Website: walmart
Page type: customer-info-address
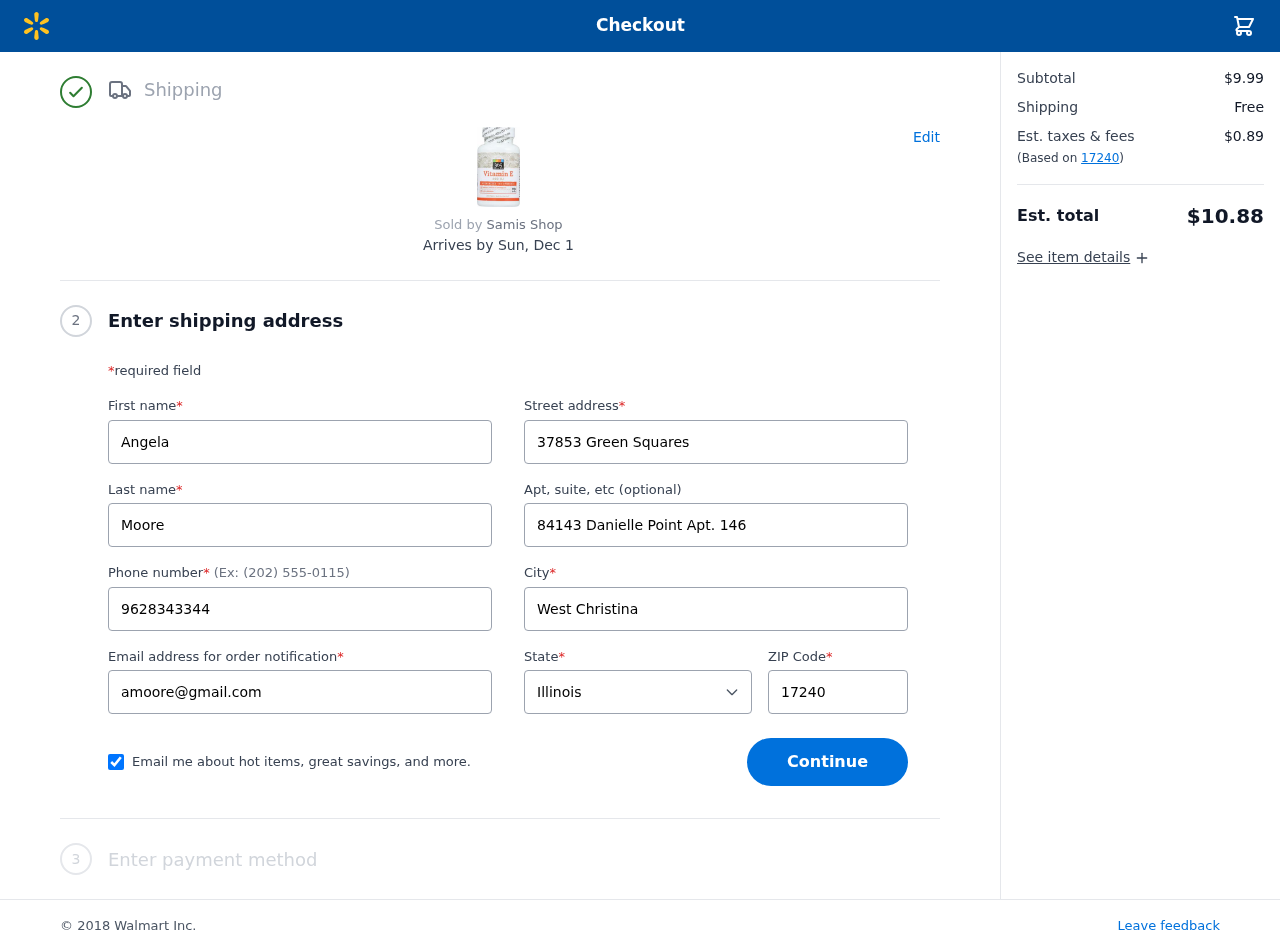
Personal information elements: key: PII_CITY
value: West Christina
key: PII_EMAIL
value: amoore@gmail.com
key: PII_FIRSTNAME
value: Angela
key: PII_LASTNAME
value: Moore
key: PII_PHONE
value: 9628343344
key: PII_POSTCODE
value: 17240
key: PII_STATE
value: Illinois
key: PII_STREET
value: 37853 Green Squares
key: PII_STREET2
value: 84143 Danielle Point Apt. 146
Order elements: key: ORDER_DELIVERY_DATE
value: Sun, Dec 1
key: ORDER_SUBTOTAL
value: $9.99
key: ORDER_SHIPPING_COST
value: Free
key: ORDER_TAX
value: $0.89
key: ORDER_TOTAL
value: $10.88